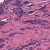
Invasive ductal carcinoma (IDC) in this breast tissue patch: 1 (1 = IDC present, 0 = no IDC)